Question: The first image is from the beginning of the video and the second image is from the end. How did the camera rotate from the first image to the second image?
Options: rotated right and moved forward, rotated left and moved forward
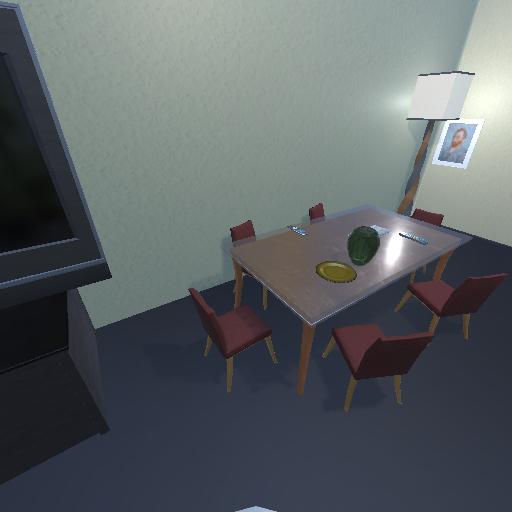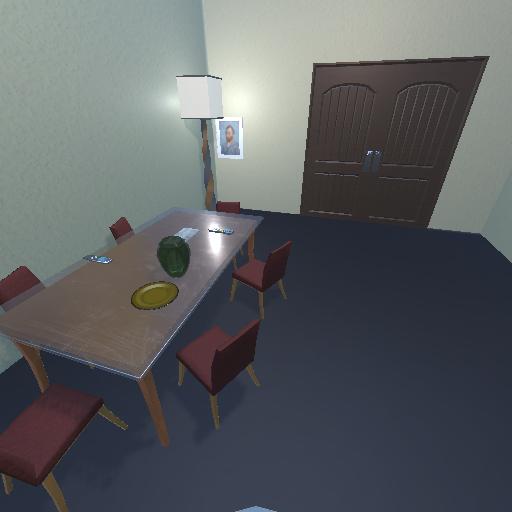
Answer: rotated right and moved forward